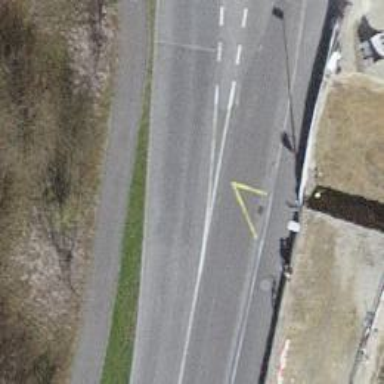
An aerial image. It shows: Bus stop with designated public transport stop position.